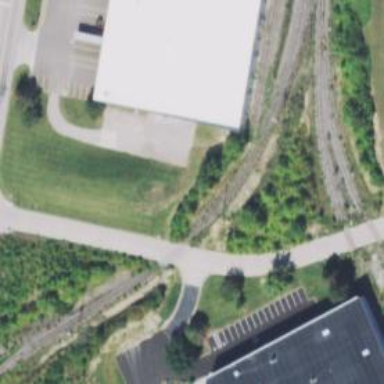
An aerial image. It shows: Disused railway spur line.